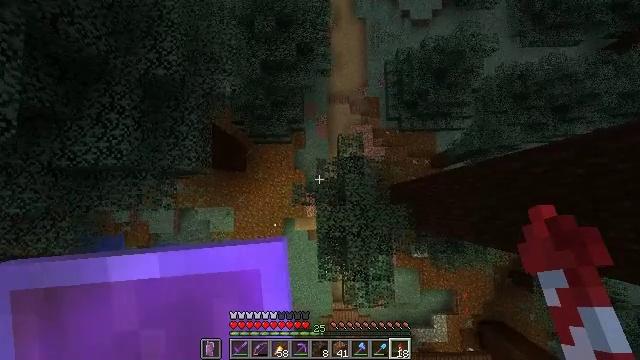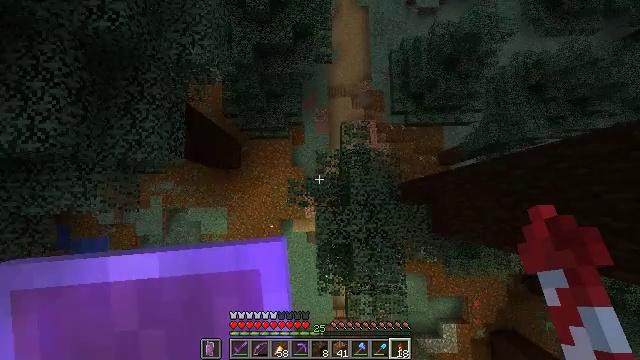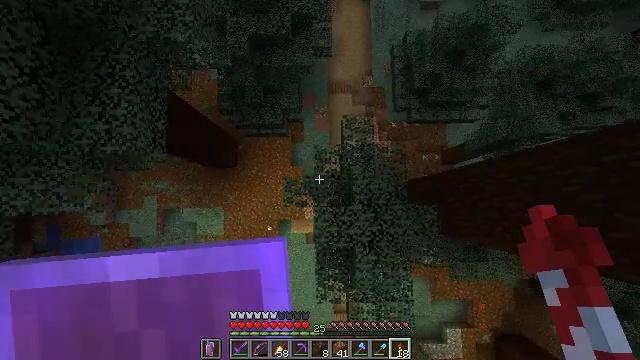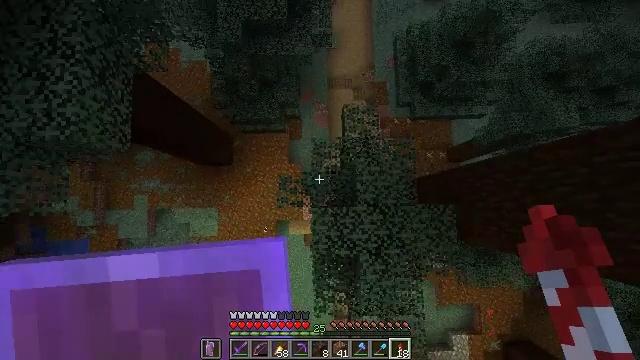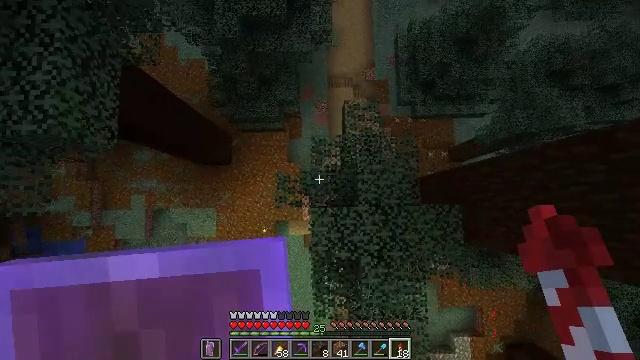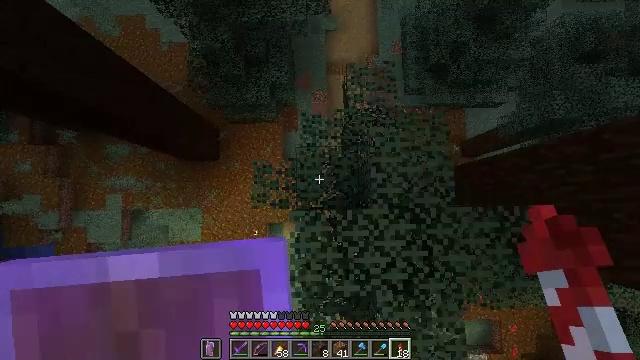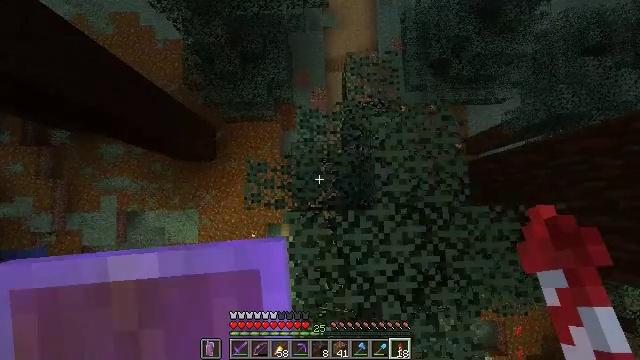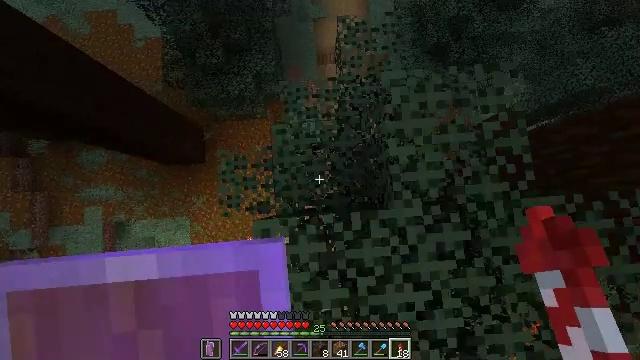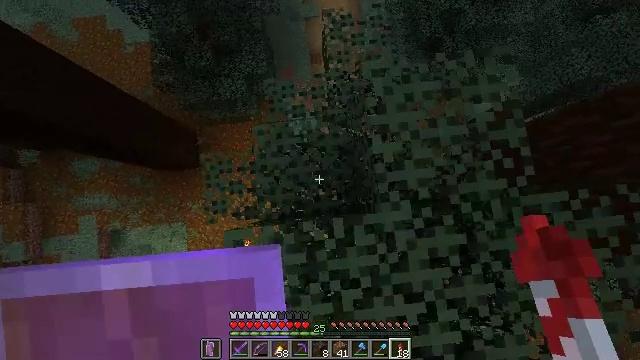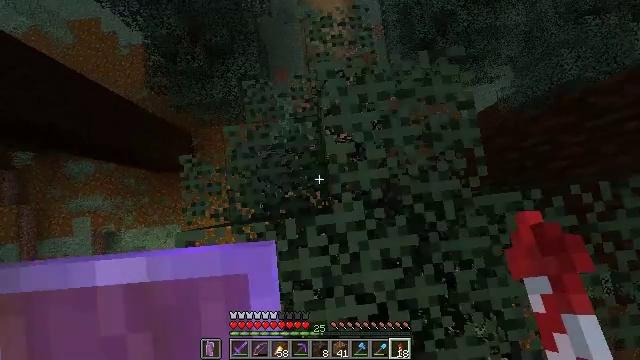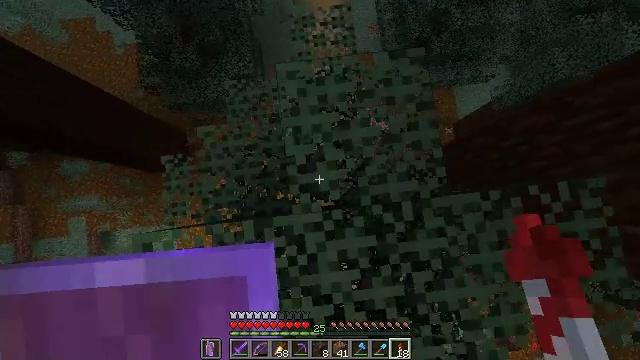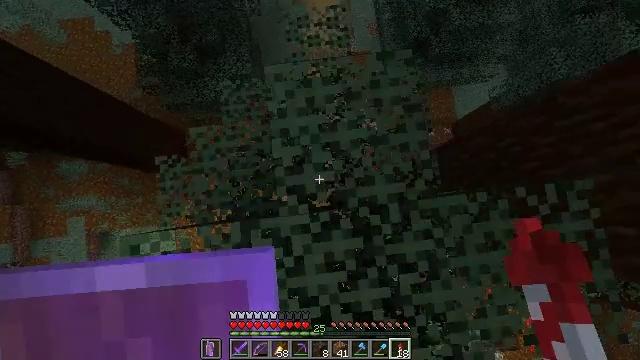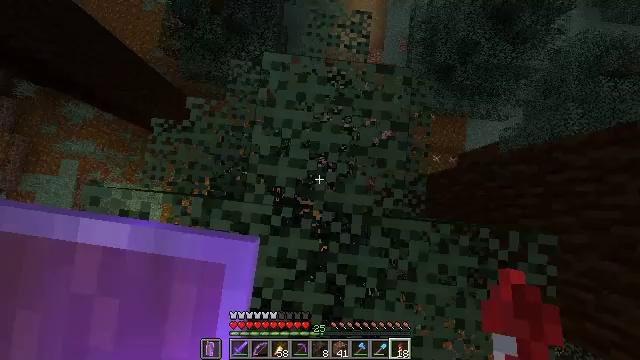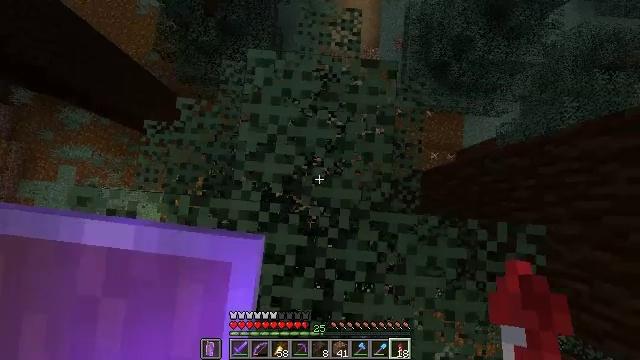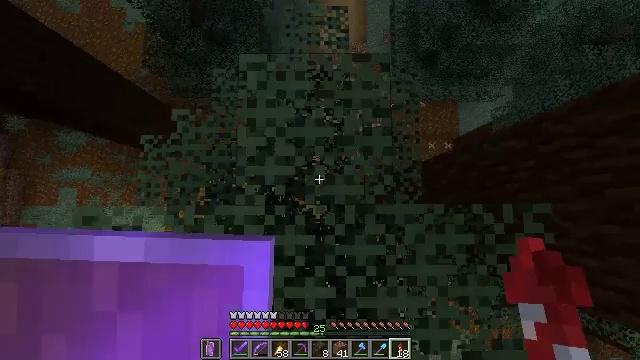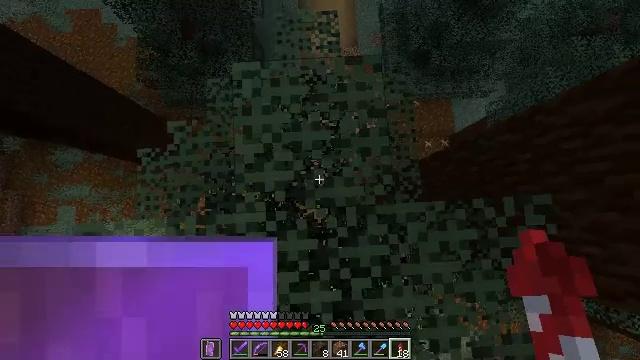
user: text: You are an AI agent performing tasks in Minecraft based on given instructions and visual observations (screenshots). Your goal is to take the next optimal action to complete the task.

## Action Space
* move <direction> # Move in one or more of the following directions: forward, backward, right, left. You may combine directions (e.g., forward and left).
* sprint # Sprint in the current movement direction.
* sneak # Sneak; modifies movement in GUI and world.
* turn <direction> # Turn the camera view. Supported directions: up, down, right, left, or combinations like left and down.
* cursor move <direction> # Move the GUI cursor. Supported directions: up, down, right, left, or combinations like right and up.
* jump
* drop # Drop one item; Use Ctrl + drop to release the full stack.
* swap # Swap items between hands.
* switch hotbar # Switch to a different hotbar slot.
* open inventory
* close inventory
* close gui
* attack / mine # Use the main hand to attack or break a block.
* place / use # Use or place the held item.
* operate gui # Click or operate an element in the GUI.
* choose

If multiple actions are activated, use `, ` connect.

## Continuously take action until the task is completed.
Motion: motion action
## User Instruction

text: Punch the spruce leaves to get saplings.
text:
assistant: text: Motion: move right
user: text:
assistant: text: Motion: move right
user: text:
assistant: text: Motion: move right
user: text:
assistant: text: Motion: move right
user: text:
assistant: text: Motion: move right
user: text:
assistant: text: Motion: move right
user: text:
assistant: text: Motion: move right, turn right
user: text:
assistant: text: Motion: move right, turn right
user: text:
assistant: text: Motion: move right
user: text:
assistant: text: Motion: move right
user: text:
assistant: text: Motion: move right
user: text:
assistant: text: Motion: no_op
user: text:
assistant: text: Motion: no_op
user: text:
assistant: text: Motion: no_op
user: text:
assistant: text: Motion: turn right
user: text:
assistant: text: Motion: turn right and up
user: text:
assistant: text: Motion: turn right and up
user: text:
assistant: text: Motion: turn right and up
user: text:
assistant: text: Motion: no_op
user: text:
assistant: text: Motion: turn right and down
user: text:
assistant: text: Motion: turn right and down
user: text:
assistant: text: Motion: turn right and down
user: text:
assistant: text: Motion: no_op
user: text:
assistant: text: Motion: no_op
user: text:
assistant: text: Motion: turn right
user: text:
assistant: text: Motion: turn right and down
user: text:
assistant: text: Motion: turn right
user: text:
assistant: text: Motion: no_op
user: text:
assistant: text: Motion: no_op
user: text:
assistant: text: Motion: no_op